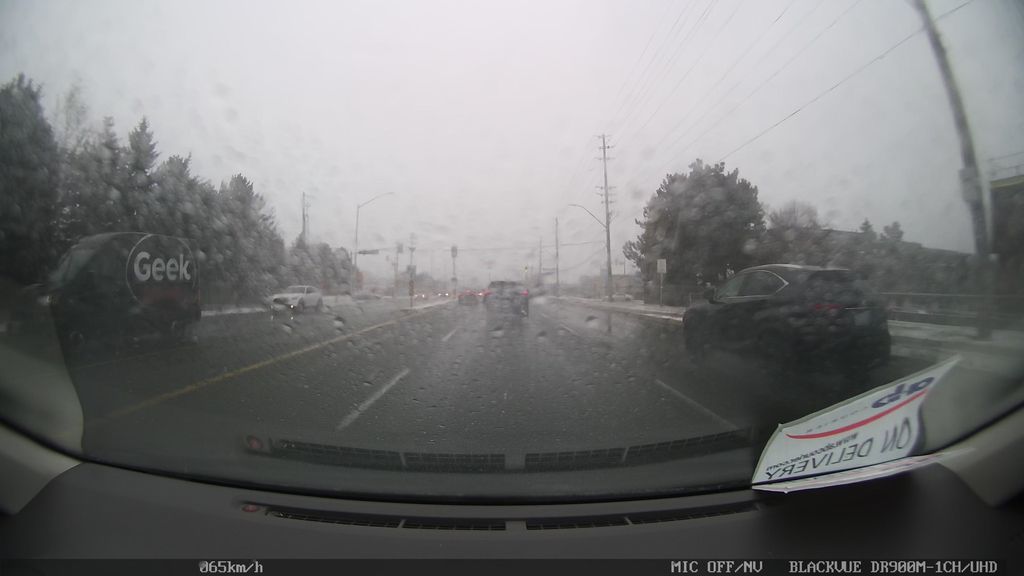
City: toronto